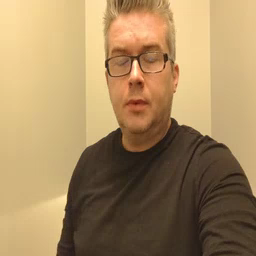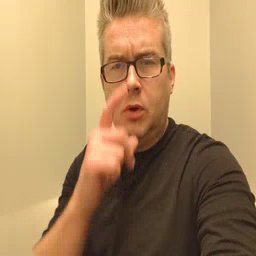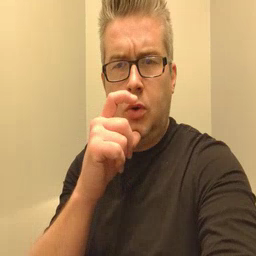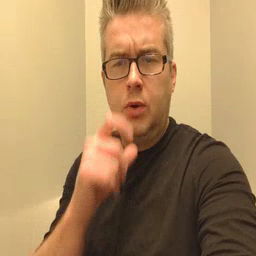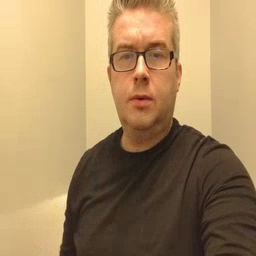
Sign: who